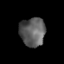
Tissue: lung
Cell type: Epithelial cells
Senescence score: 0.1586
Nuclear area (px): 716
Mean DAPI intensity: 93.824